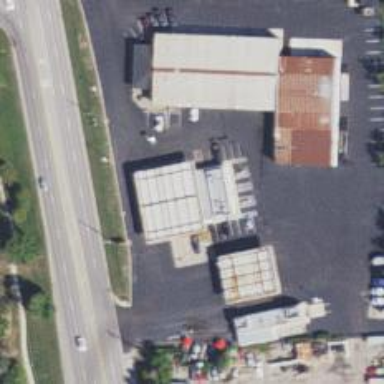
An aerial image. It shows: Convenience shop.